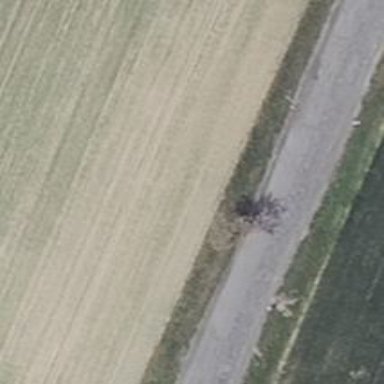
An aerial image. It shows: Deciduous broadleaved tree.